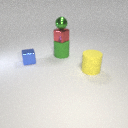
large green rubber cylinder below small red metal cube